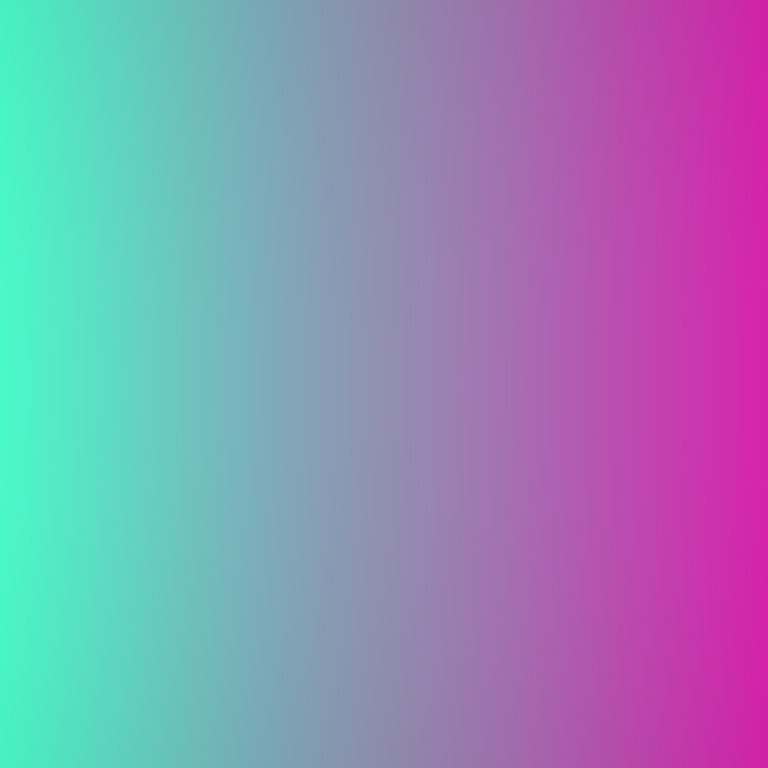
Abstract light effect, smooth gradient from teal to magenta, serene atmosphere, soft blend, no room, no furniture, no objects.